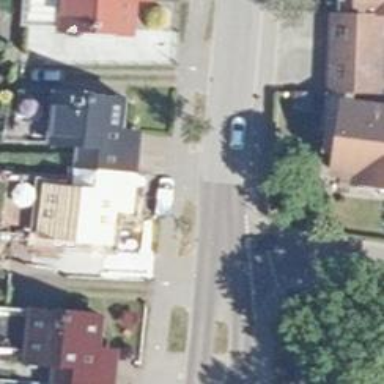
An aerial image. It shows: Tertiary road with left sidewalk and traffic calming island.